RGB frame:
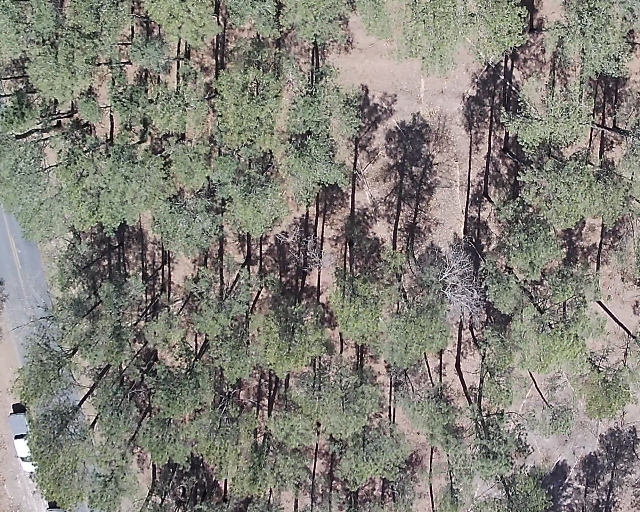
Thermal frame:
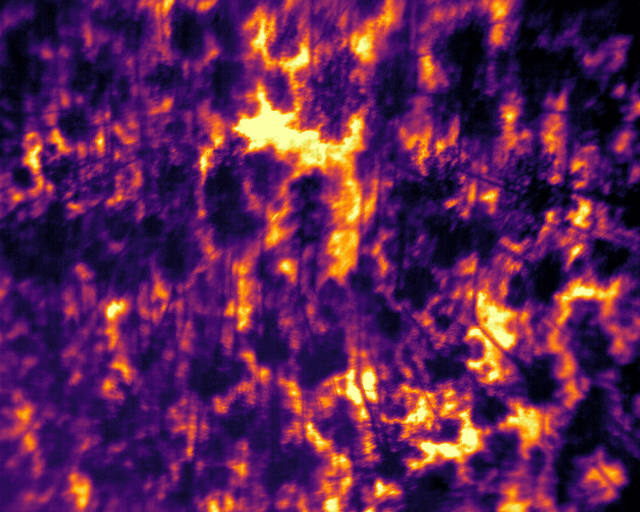
Captured: 2026-02-27 02:36:50
Pixels at or above 80 °C: 0 (fraction of frame: 0)